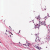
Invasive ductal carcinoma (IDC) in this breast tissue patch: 0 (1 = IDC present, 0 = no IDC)